Question: at the line 'db.SaveChanges();' of the execution. I get the following error.
Note: I am performing an insert.

ERROR :
> Cannot insert duplicate key row in object 'dbo.ProductVariant' with unique index 'ProductVarioant_Barcode'.The statement has been terminated.
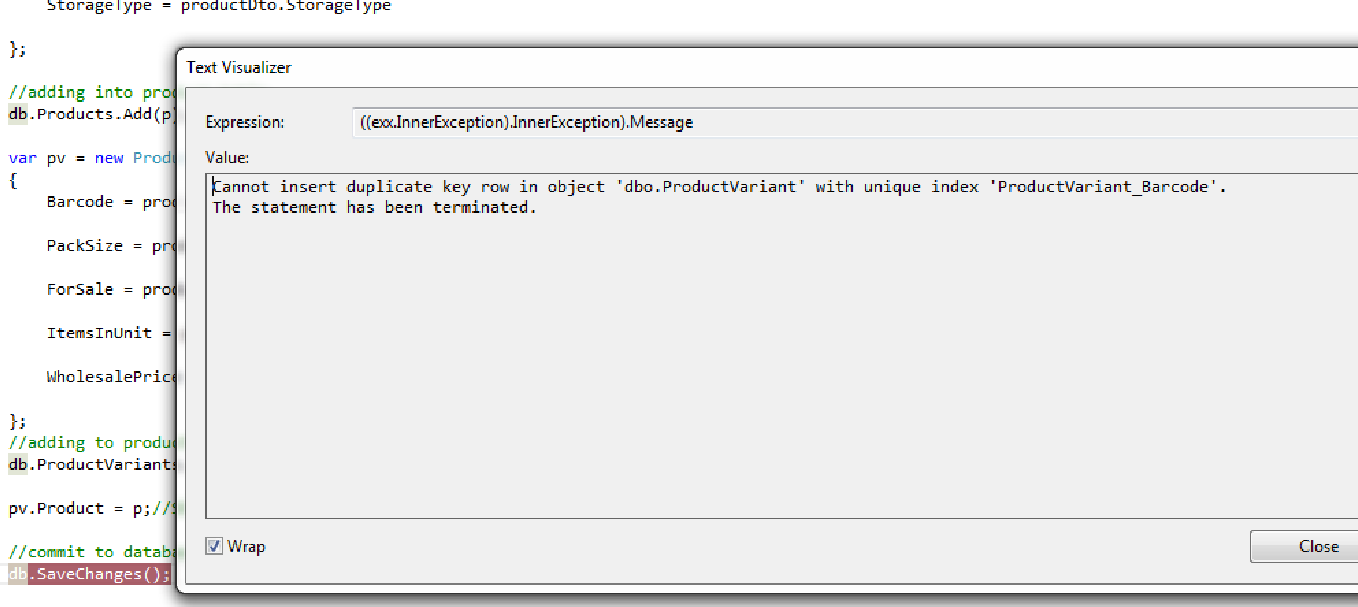
Answer: Error indicates that you are trying to insert a duplicate value inside Barcode column of ProductVariant table. While there is an unique constraint on ProductVariant.Barcode.